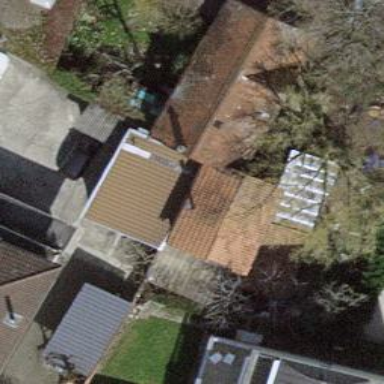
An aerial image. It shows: Garden surrounded by fence.